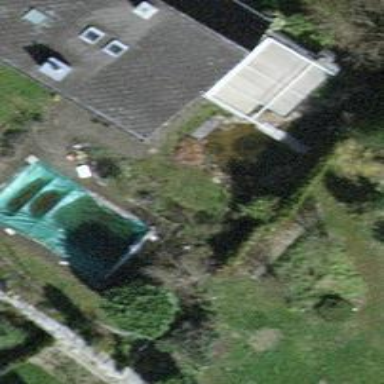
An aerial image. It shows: Swimming pool located in leisure land.